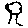
Label: tree